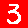
Digit: 3